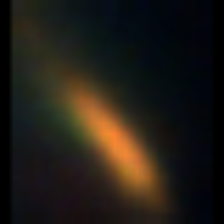
Taxon: Pennate
Group: Diatoms